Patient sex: M
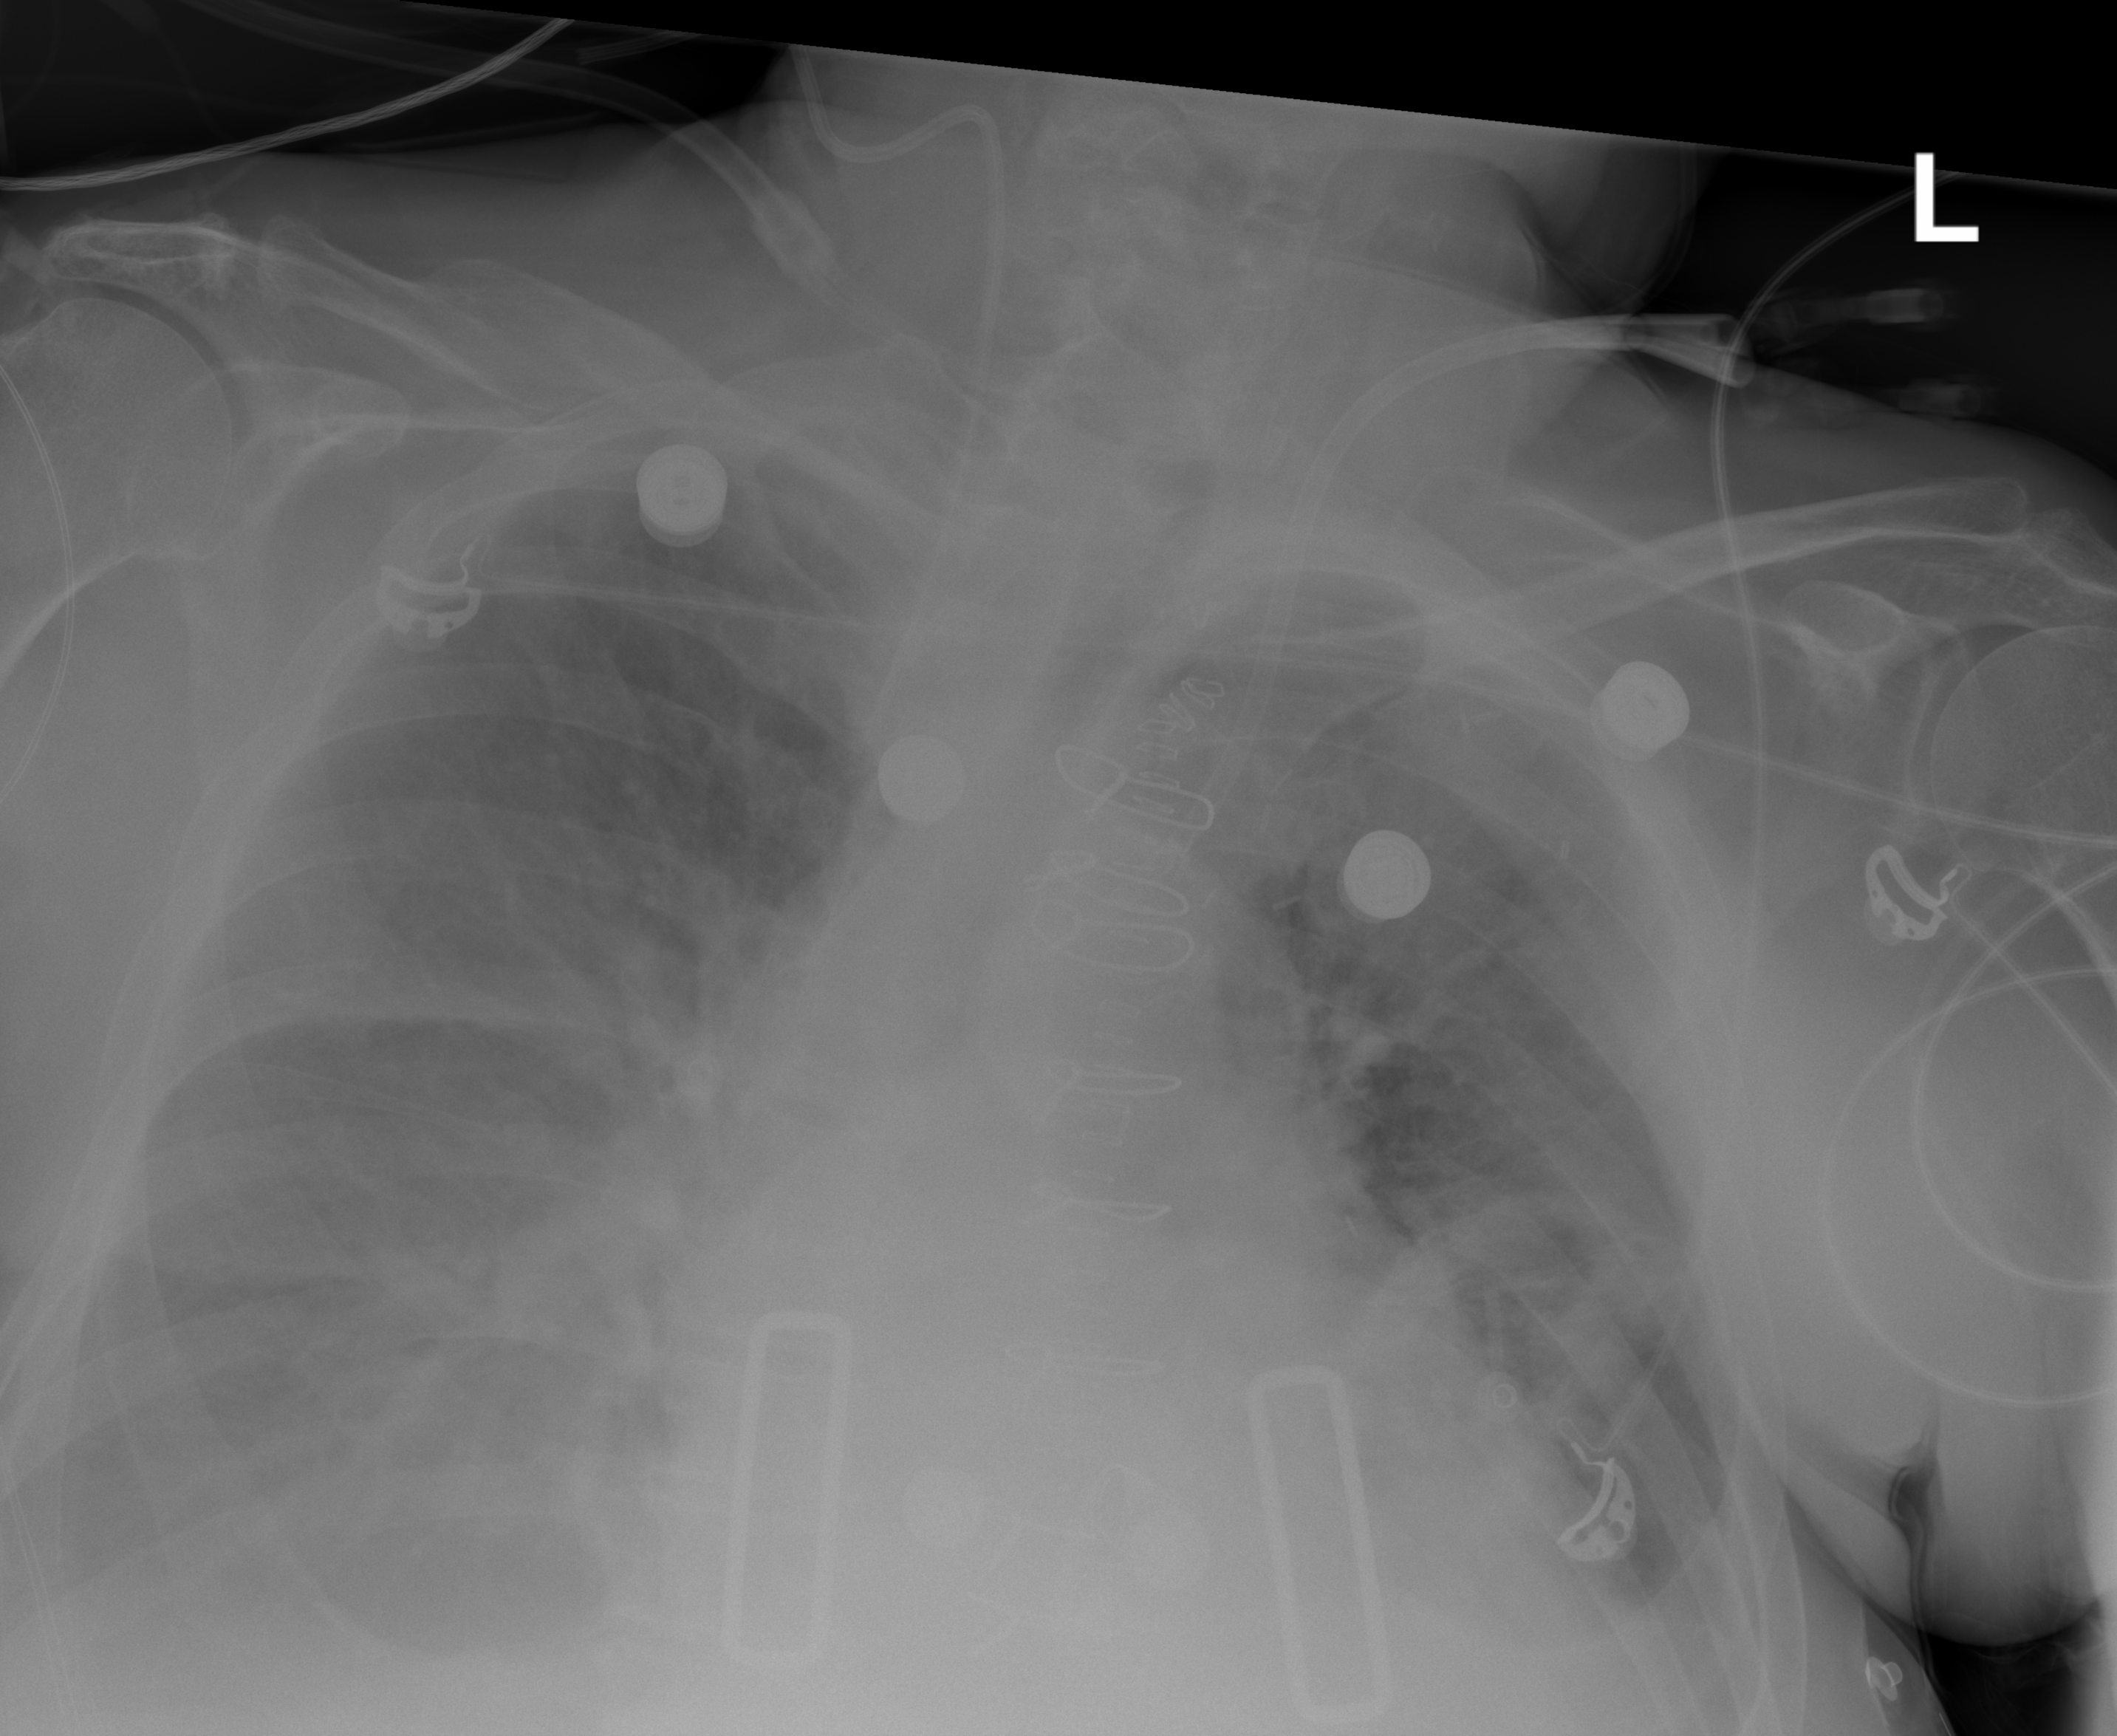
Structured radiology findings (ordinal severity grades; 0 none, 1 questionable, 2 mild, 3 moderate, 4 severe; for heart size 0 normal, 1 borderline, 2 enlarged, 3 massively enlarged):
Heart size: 2
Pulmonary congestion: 2
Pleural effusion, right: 2
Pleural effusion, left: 2
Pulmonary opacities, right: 2
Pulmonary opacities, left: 2
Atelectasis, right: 0
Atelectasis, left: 2